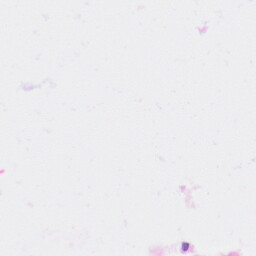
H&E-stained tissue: Kidney